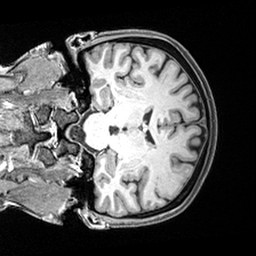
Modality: T1w
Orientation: coronal
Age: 63
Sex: female
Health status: healthy
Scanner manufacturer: siemens
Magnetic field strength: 3 T
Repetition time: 2.4 s
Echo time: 0.00217 s